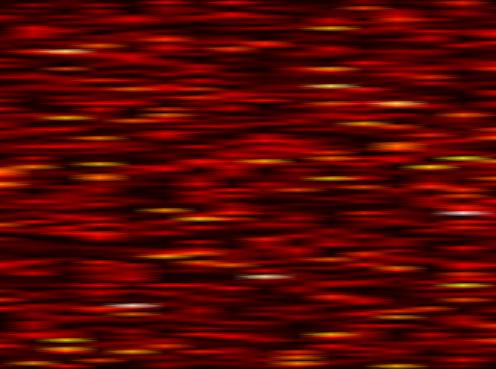
Label: WOLA